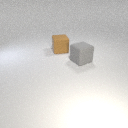
large gray rubber cube to the right of large brown rubber cube